Question: I have incorporated Intro.js for implementing guide in my website.
Although it is working perfectly fine what i have problem with is small integer number displaying on top left corner of the div selected for guide. (Picture attached)

This number is slightly displaced from where it should be.
Please tell me how to reposition it in the centre or better tell me how can i get rid of it i.e no number at all?
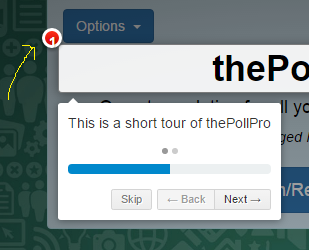
Answer: Try adding this to your CSS:
'''
.introjs-helperNumberLayer{ display:none; }
'''
I imagine something is conflicting with your CSS to cause that problem, or its a browser specific issue. In any case, you'll need to post a JSbin or similar to let us see the code.